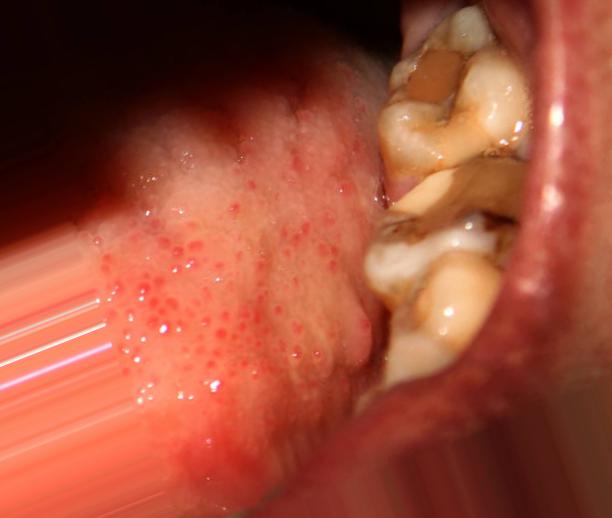
Condition: Caries